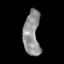
Tissue: skin
Cell type: Epithelial cells
Senescence score: 0.2561
Nuclear area (px): 710
Mean DAPI intensity: 144.38